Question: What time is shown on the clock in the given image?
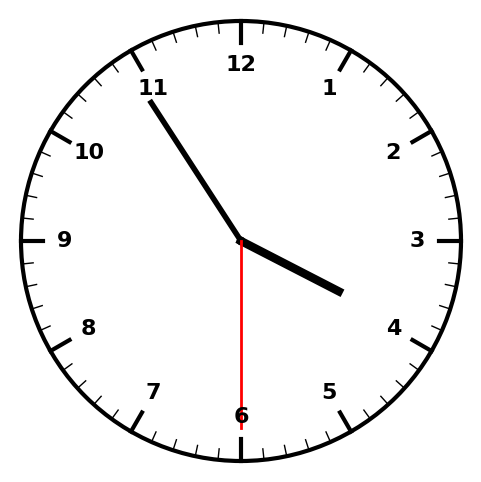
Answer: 03:54:30